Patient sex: M
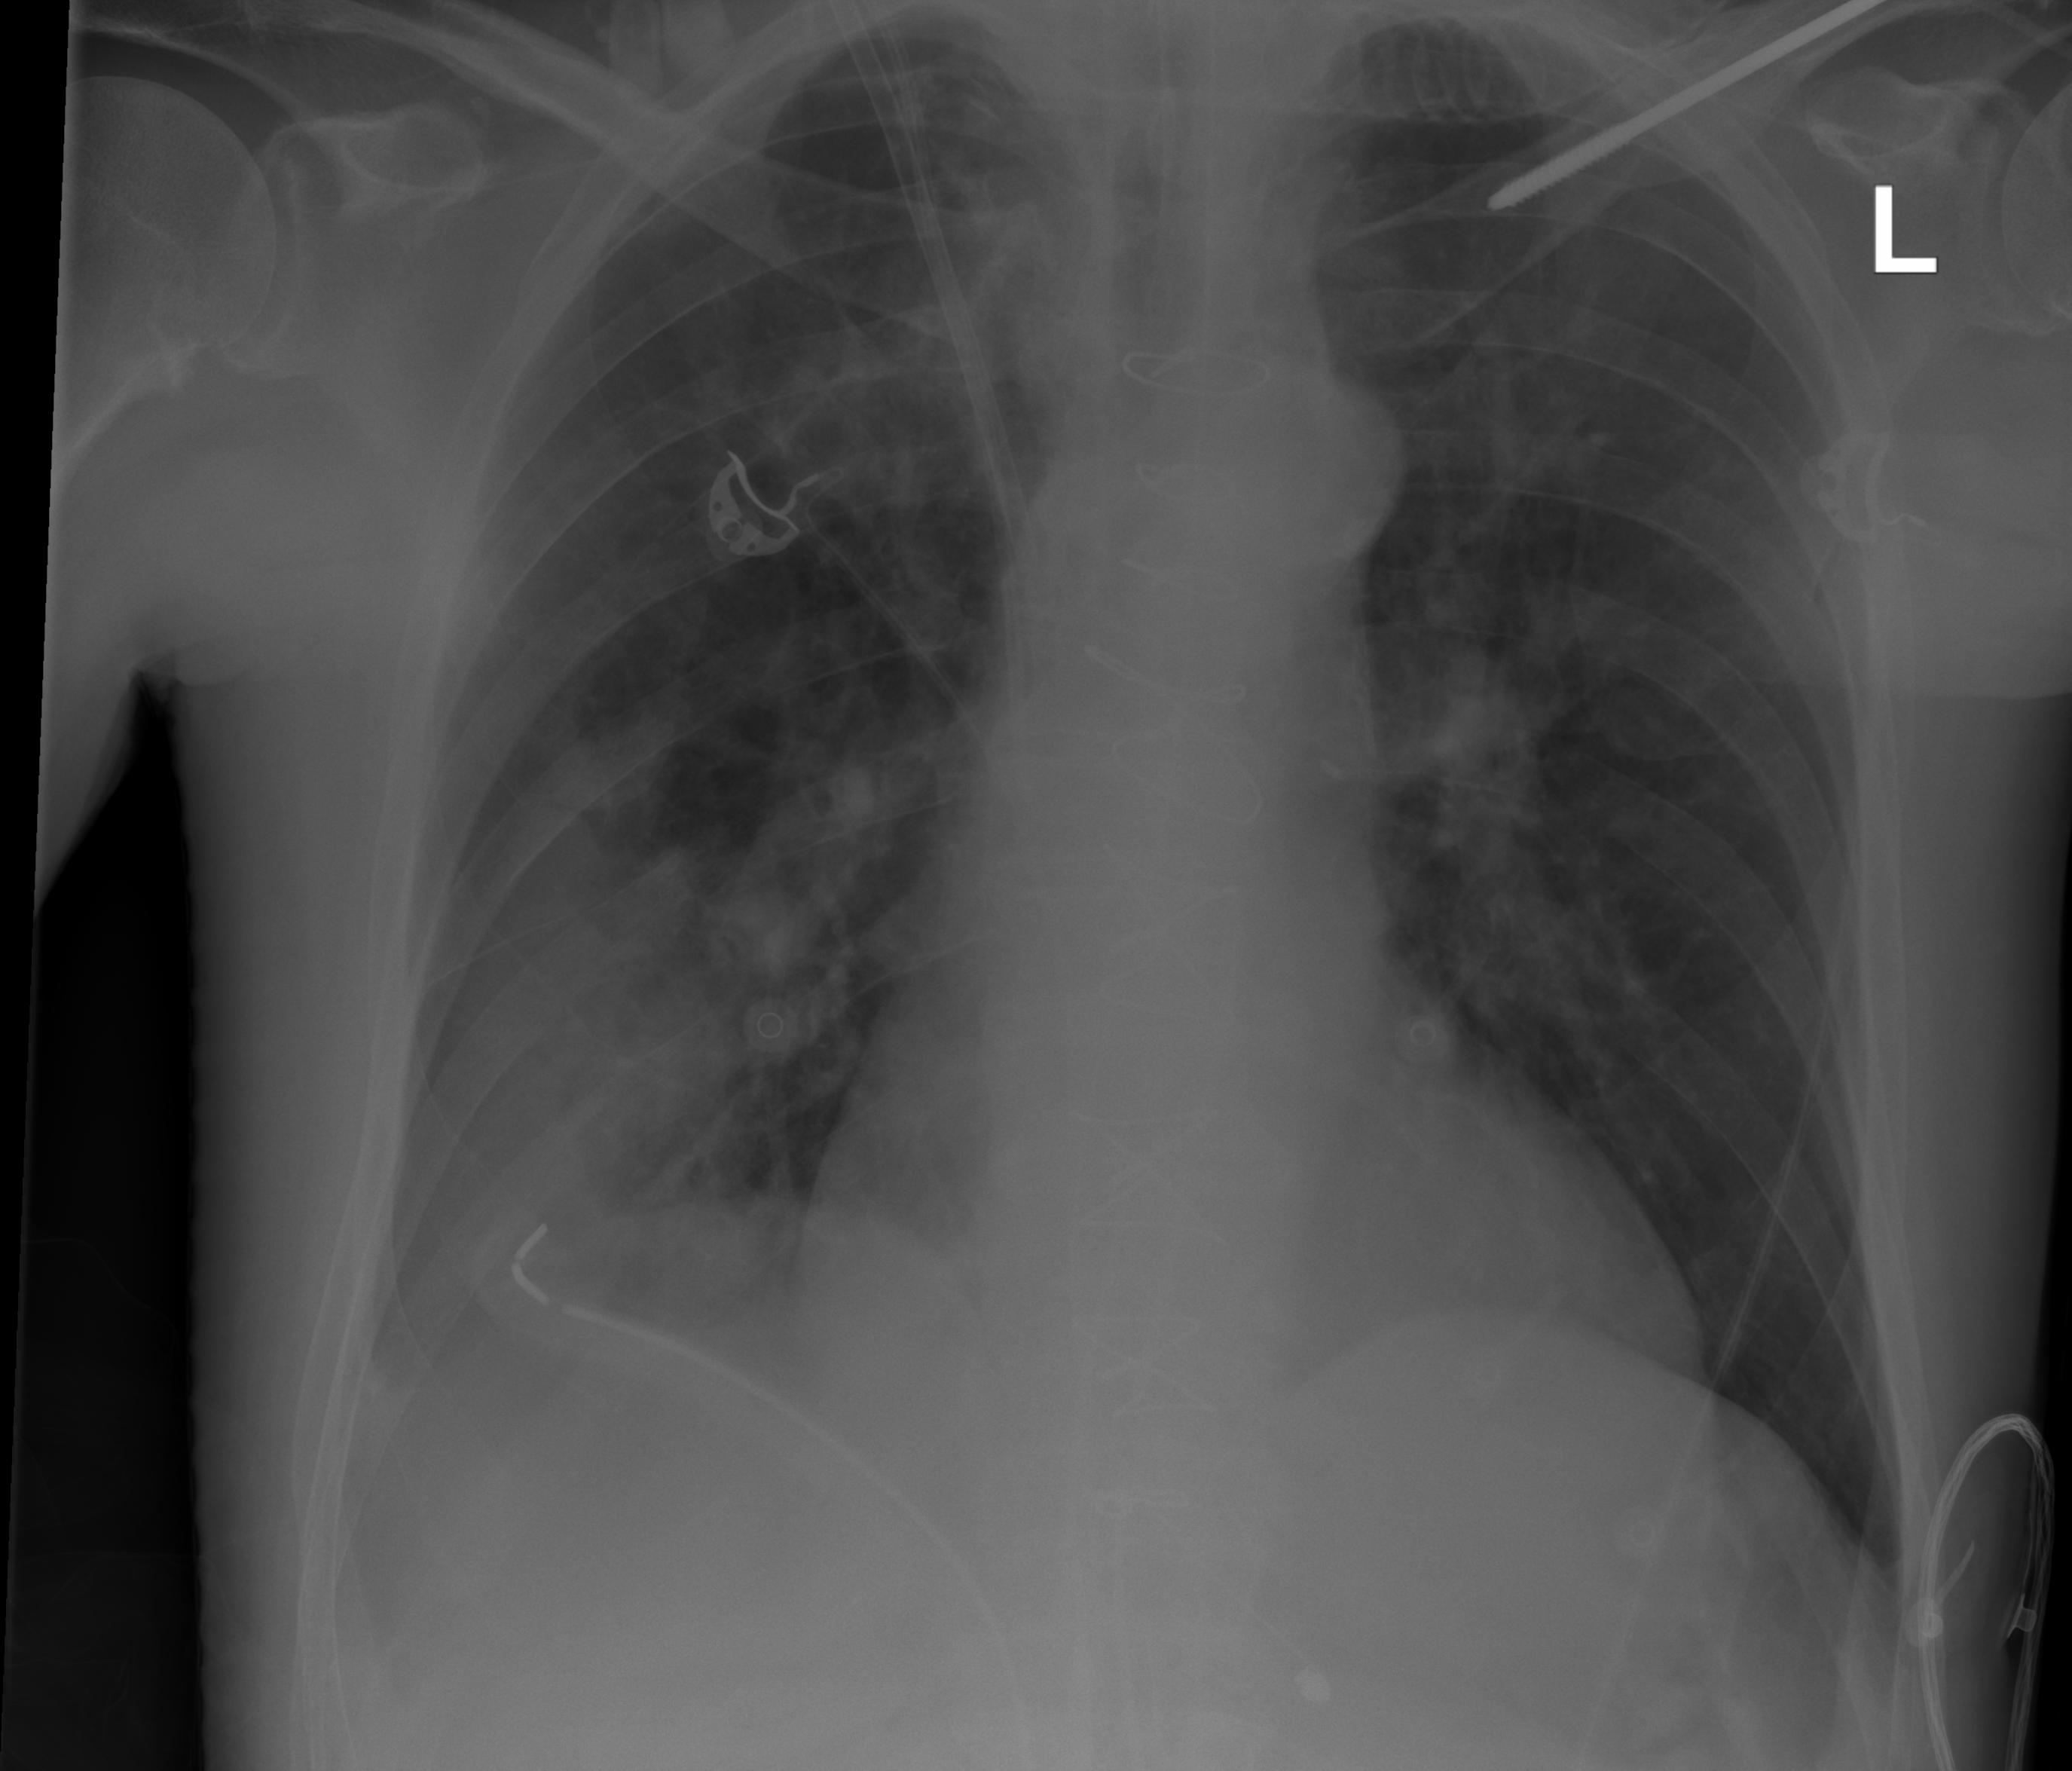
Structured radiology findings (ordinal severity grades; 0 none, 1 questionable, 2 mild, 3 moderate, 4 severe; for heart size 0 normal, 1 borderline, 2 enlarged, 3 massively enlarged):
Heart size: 1
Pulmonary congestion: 0
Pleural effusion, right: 2
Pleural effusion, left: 0
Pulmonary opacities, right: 1
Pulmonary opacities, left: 0
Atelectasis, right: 2
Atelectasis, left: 0